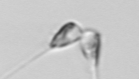
Label: Asterionellopsis_glacialis